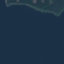
Land use / land cover: SeaLake